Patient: sex F, age 69
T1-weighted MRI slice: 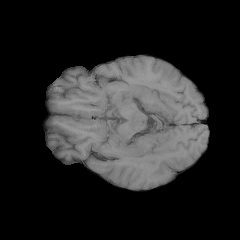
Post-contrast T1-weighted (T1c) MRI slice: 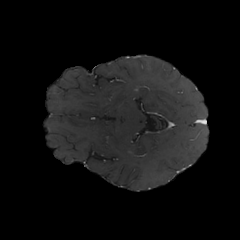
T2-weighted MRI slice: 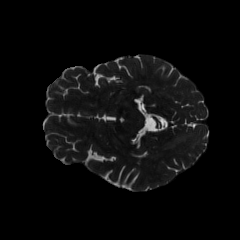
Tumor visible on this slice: no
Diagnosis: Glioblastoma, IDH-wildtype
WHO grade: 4